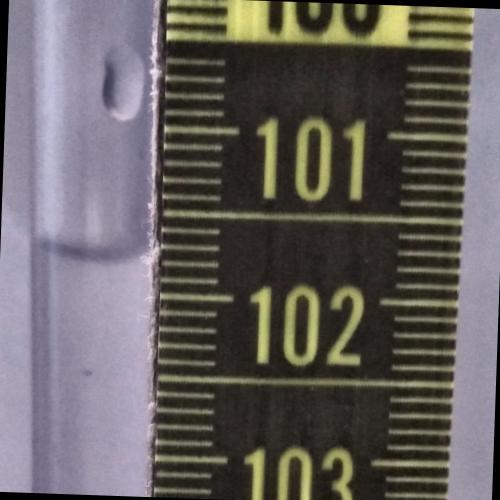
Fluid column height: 101.8 cm